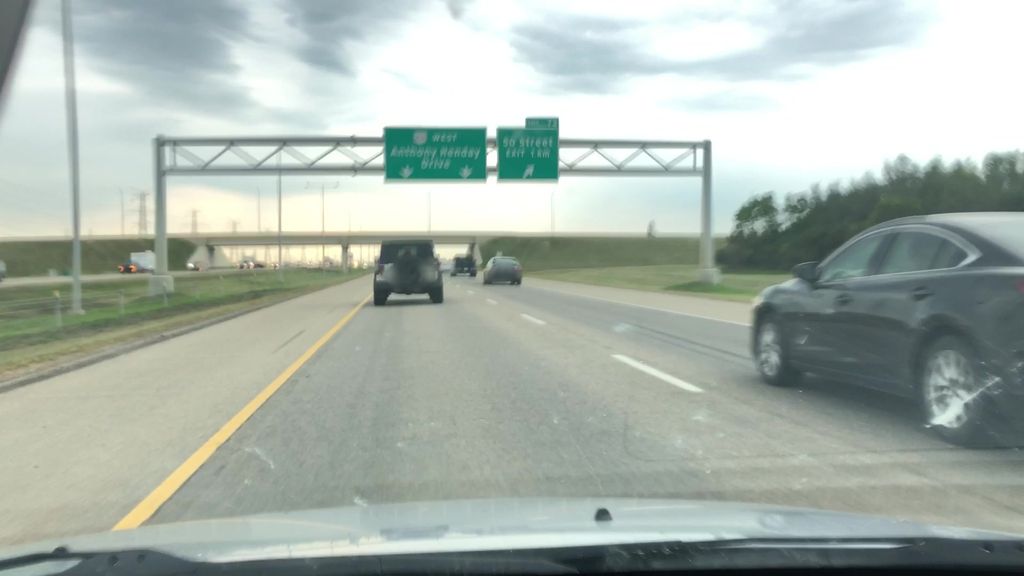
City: edmonton